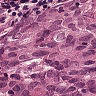
Metastatic tissue present: yes